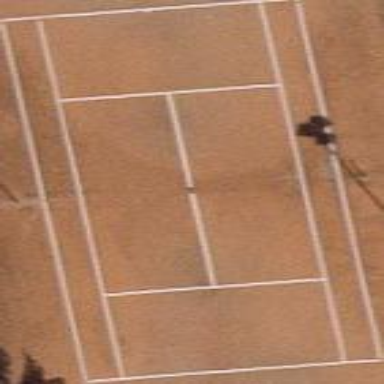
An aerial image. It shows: Tennis court on pitch.